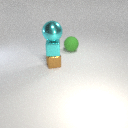
large green rubber sphere to the right of small brown metal cube